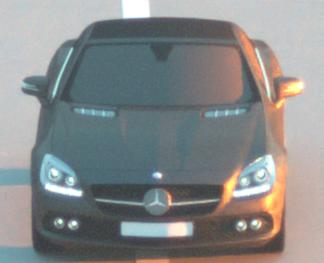
Make: Mercedes-Benz
Model: SLK 200
Detailed model: SLK-Class (172)
Model produced from: 2011/03
Model produced until: 2015/04
Doors: 2
Color: gray
Road condition: dry road
Daytime: sunrise or sunset
Contrast: medium contrast